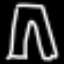
Label: pants